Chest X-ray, PA view. Patient: 32 years old, sex M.
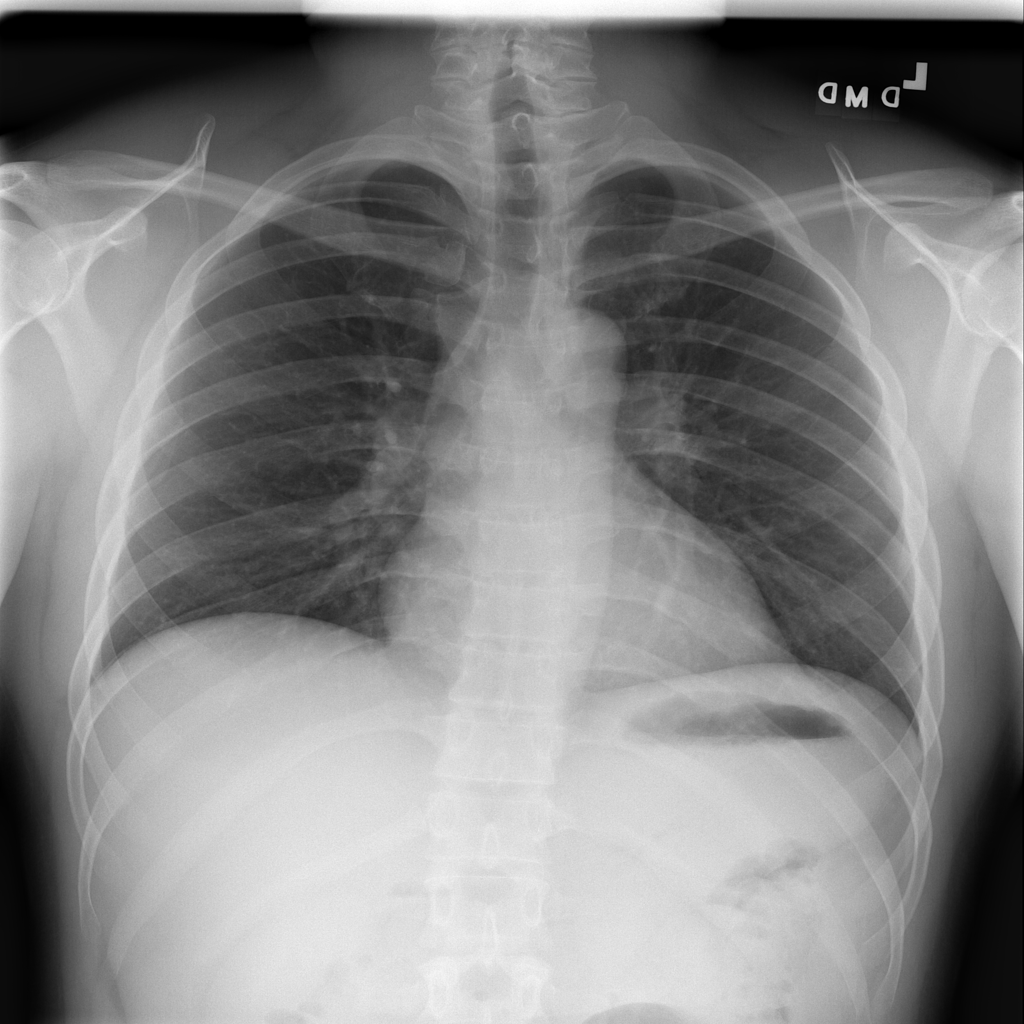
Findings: No Finding